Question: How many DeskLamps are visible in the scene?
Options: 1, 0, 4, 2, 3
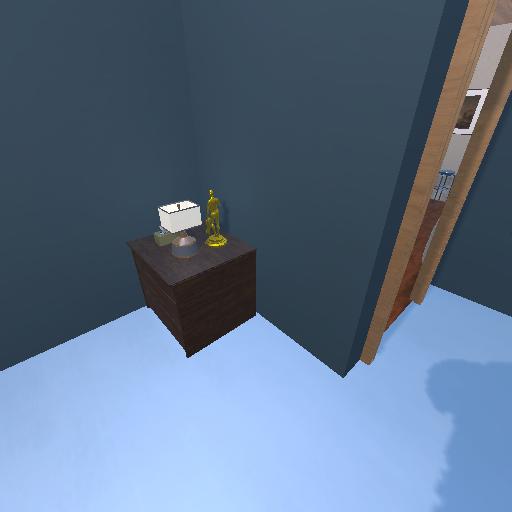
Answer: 1